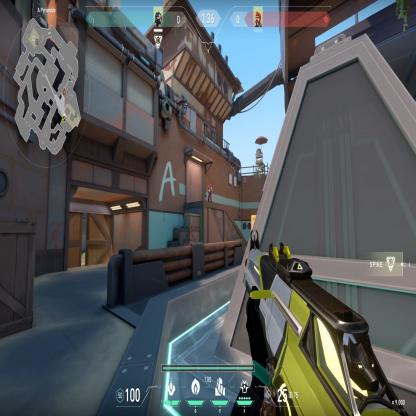
Label: enemy